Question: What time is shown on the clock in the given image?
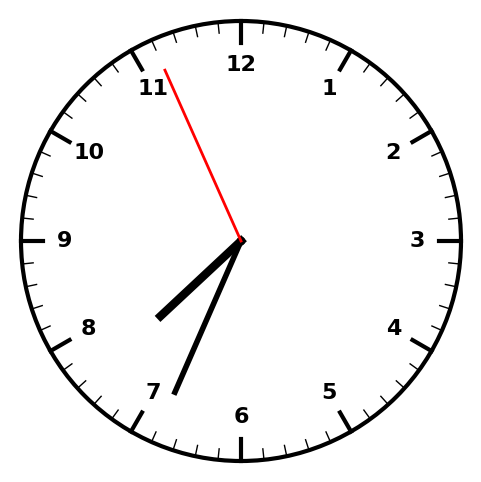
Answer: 07:33:56